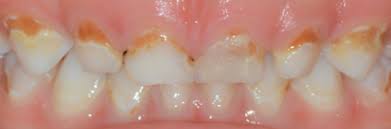
Condition: Caries